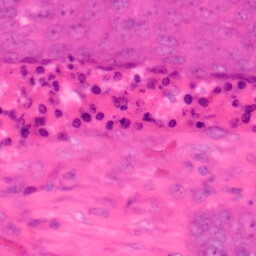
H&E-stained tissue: Colon